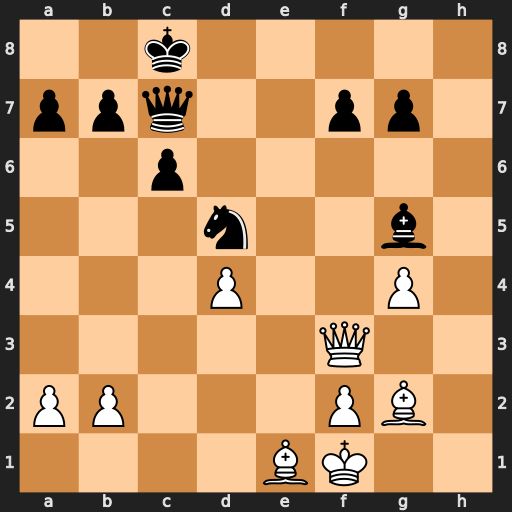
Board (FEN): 2k5/ppq2pp1/2p5/3n2b1/3P2P1/5Q2/PP3PB1/4BK2
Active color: w
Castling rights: -
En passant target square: -
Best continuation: Qf5+ Qd7 Qxg5